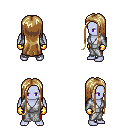
a pixel art fantasy rpg character, male body template, dark elf, purple skin, white robe, red pants, blonde extra-long hairstyle, gold gloves, four views (front, back, left, right), 2x2 character sprite sheet, small pixel art, hard edges, no anti-aliasing